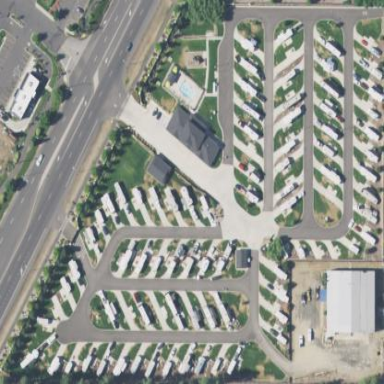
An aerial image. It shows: Caravan site for tourism.